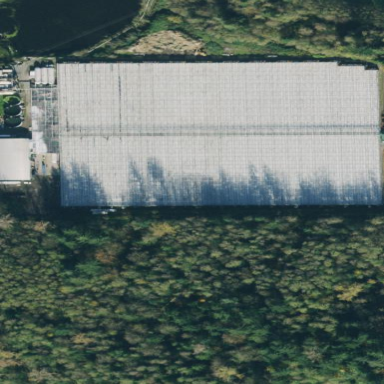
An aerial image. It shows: Greenhouse.